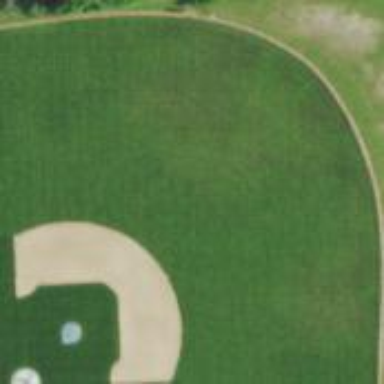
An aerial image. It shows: Baseball pitch for leisure land activities.